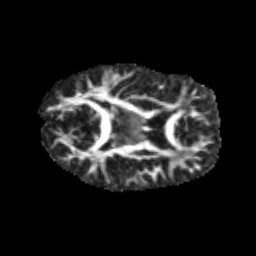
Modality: FA
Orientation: axial
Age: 10
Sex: male
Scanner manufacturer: siemens
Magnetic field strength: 3 T
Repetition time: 3.8 s
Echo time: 0.07 s